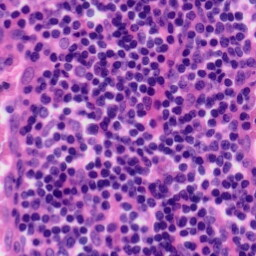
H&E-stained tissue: Tonsil